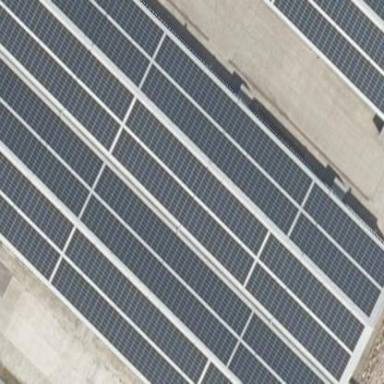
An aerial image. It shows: Building equipped with solar photovoltaic panel for generating electricity. The small installation is solar power generator.